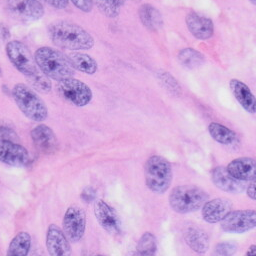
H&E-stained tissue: Skin